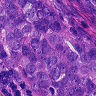
Metastatic tissue present: yes